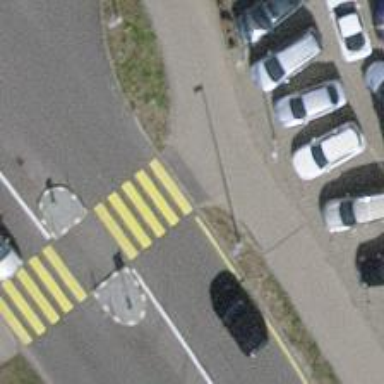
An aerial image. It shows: Marked crossing on the road.